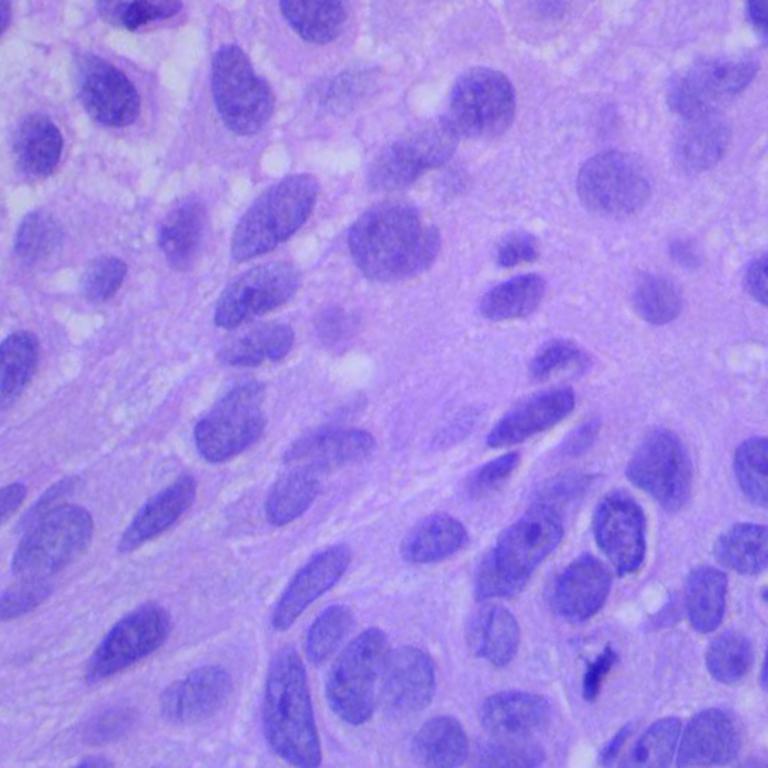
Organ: lung
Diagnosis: squamous carcinomas